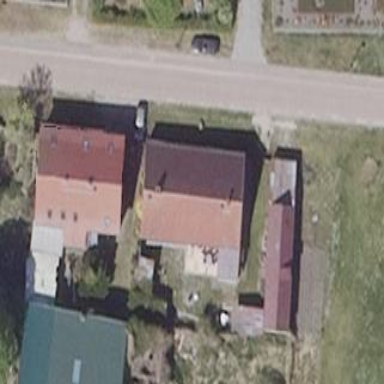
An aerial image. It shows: Flat-roofed house.